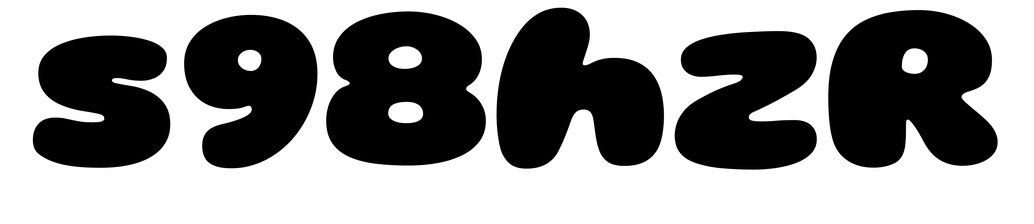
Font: Gluten_Black